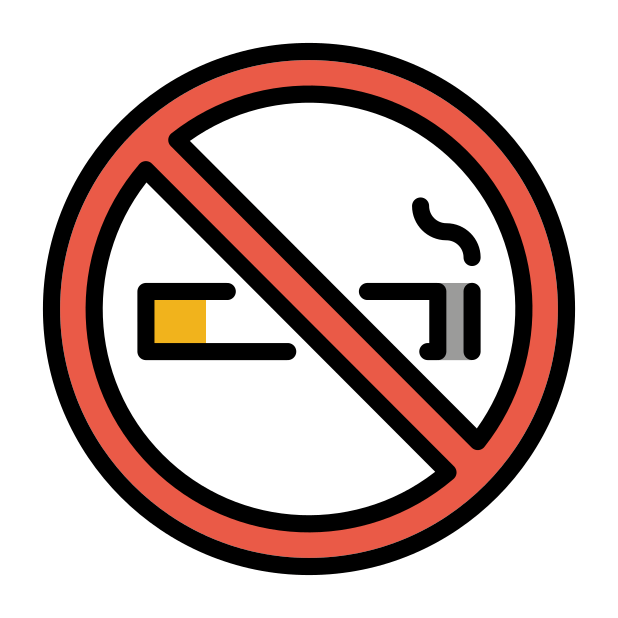
no smoking